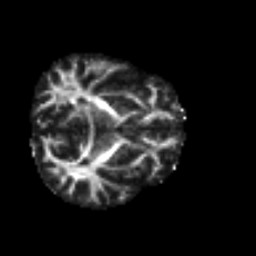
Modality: FA
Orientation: axial
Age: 32
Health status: ill
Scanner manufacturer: philips
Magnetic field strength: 3 T
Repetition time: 9 s
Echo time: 0.127 s